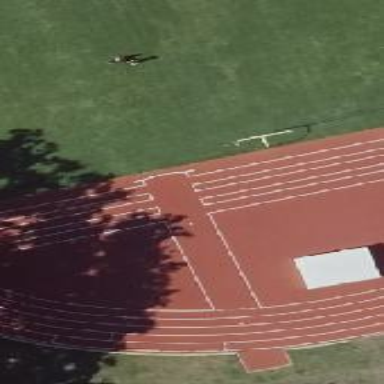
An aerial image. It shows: Long jump sport pitch.